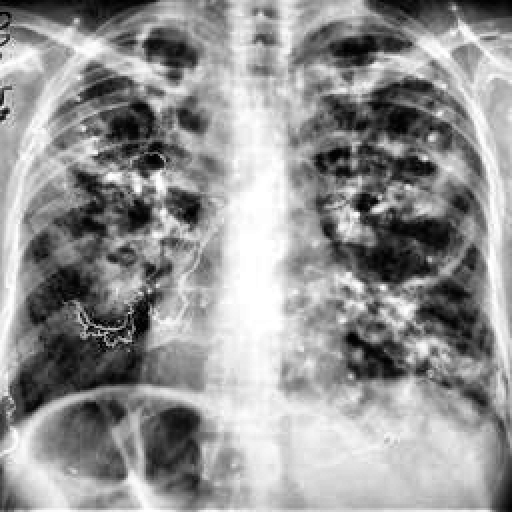
Finding: TUBERCULOSIS